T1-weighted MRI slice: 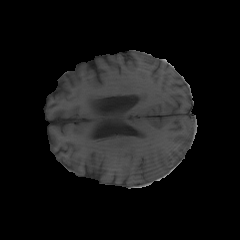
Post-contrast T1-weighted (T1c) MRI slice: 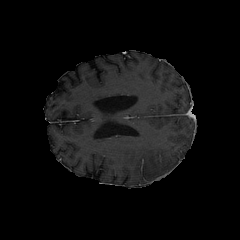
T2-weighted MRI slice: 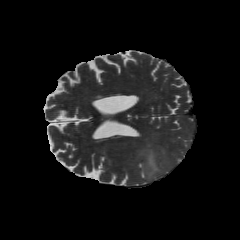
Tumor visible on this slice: yes